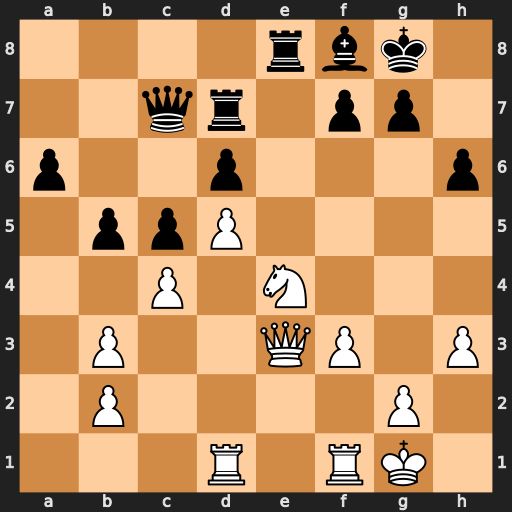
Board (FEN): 4rbk1/2qr1pp1/p2p3p/1ppP4/2P1N3/1P2QP1P/1P4P1/3R1RK1
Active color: w
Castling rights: -
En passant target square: -
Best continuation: Nf6+ gxf6 Qxe8